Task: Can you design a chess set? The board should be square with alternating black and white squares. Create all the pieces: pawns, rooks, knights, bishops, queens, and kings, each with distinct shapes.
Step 1553:
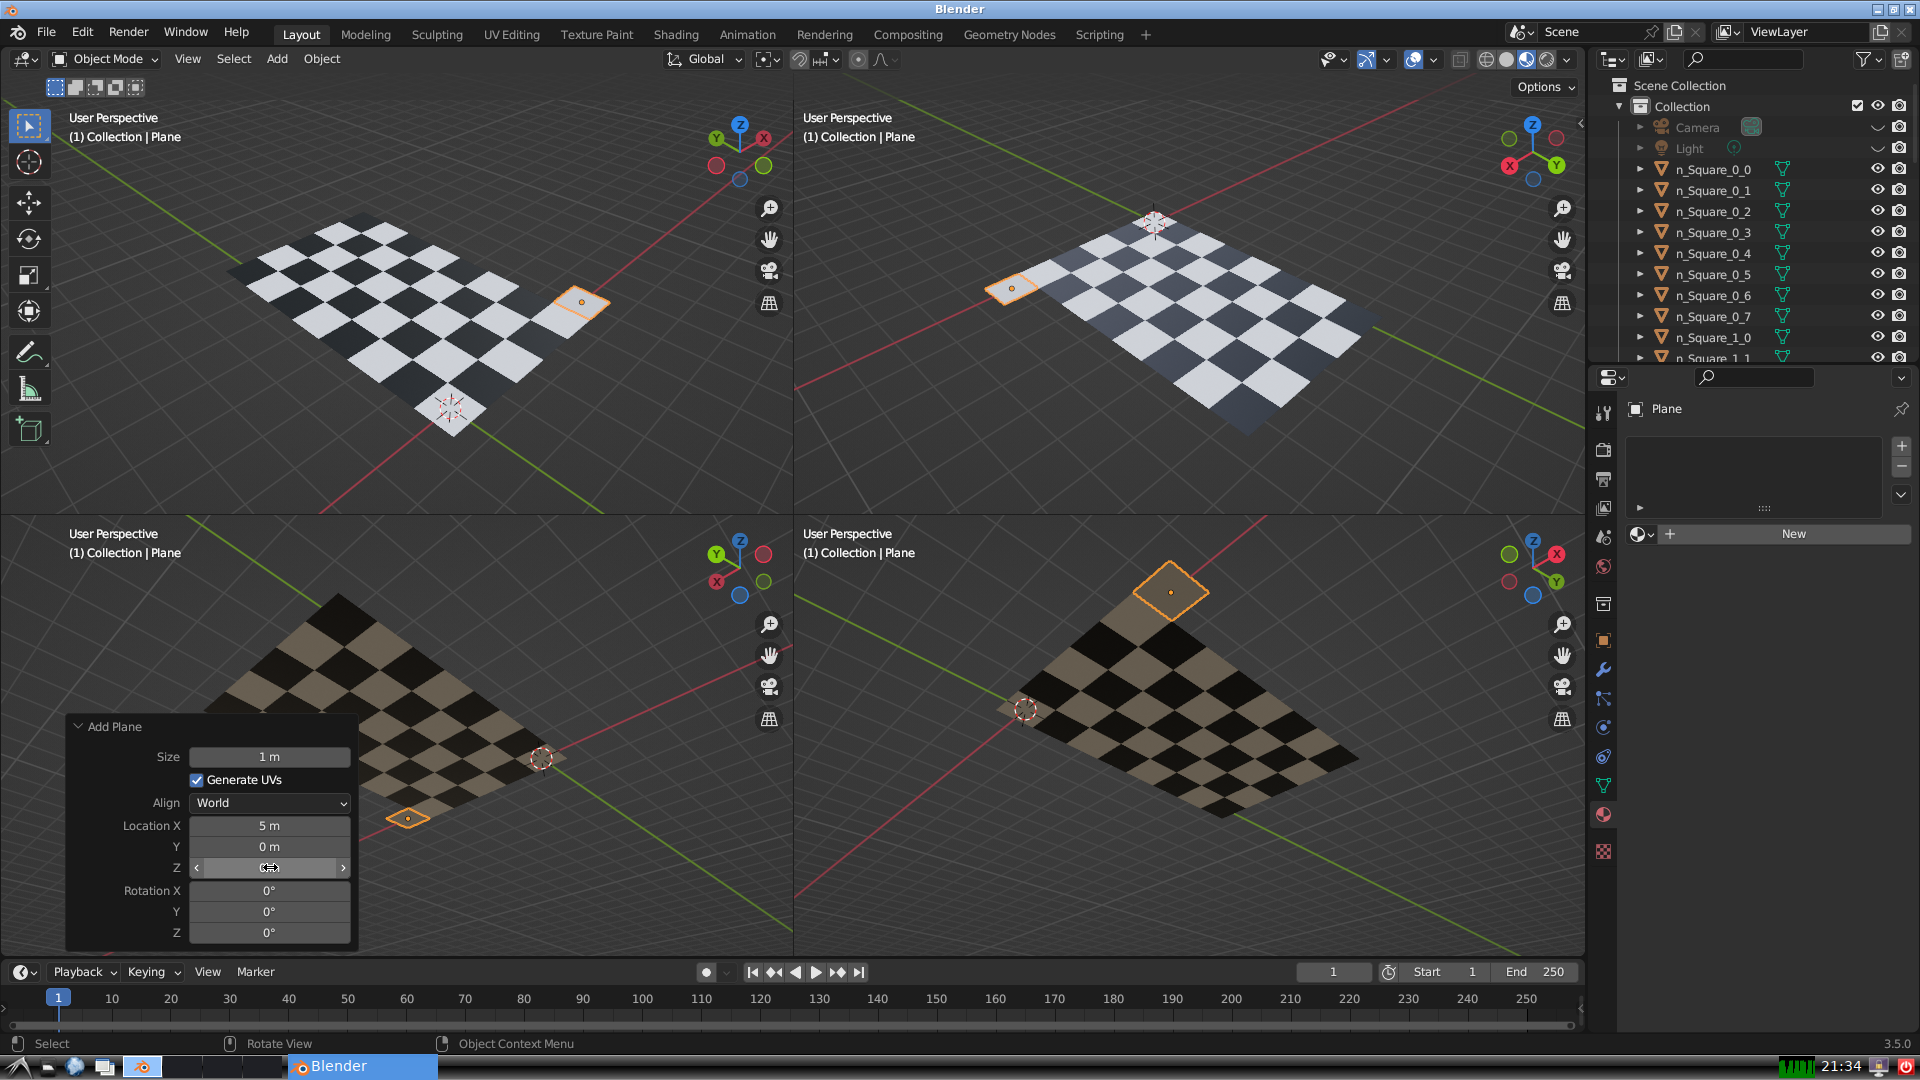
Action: click: no